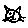
Label: cat